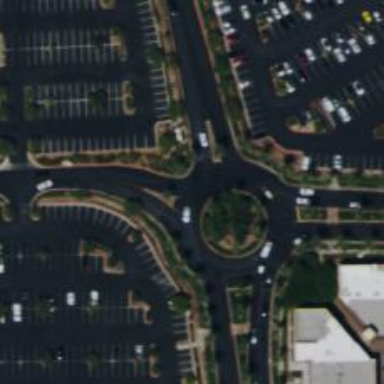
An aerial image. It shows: Unclassified asphalt road with roundabout junction.